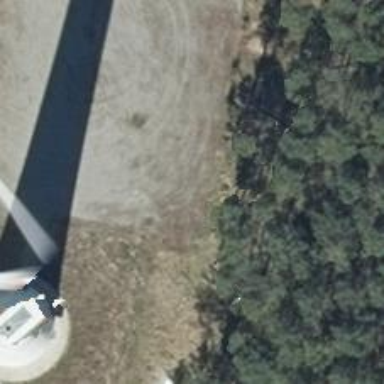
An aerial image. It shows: Wind generator using horizontal axis wind turbines.